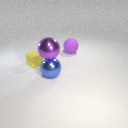
large purple metal sphere above large blue metal sphere